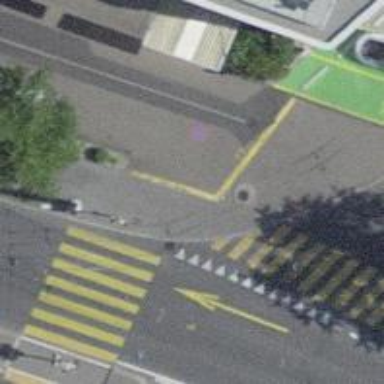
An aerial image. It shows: Kerb barrier.